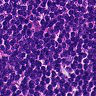
Metastatic tissue present: no